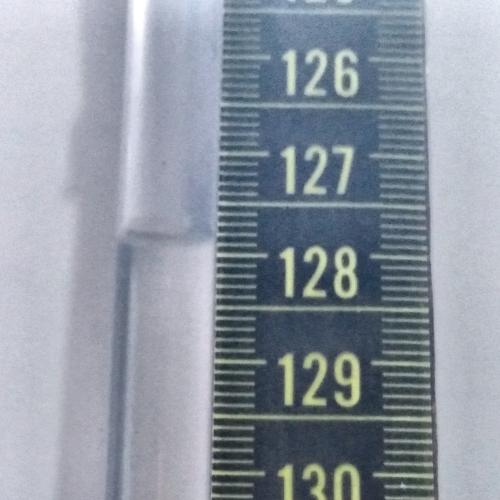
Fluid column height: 127.9 cm